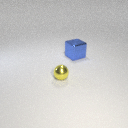
small yellow metal sphere to the left of large blue metal cube